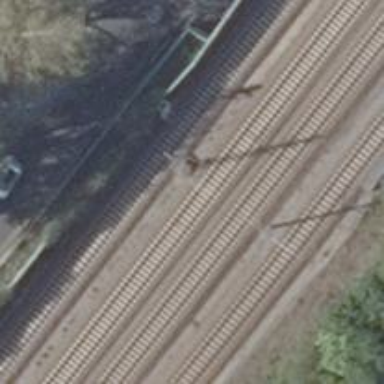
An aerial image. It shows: Bridge with electrified railway tracks featuring contact line.